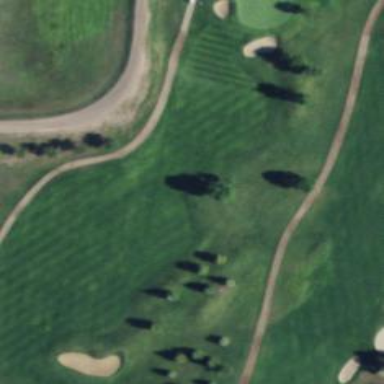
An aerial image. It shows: Golf fairway covered with lush grass.